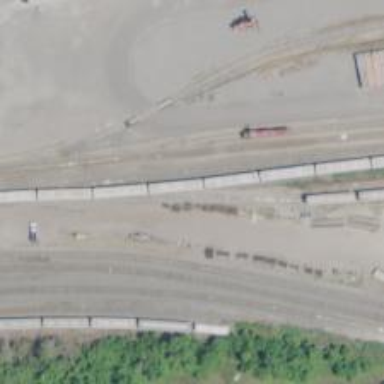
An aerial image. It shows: Wedge is used for the railway derail.